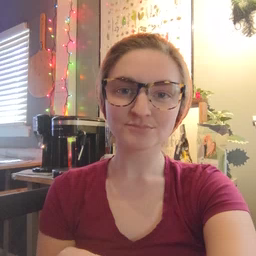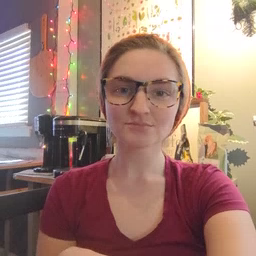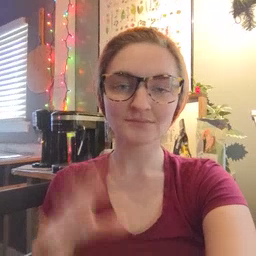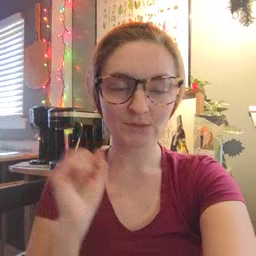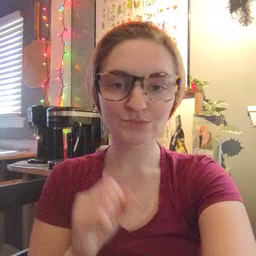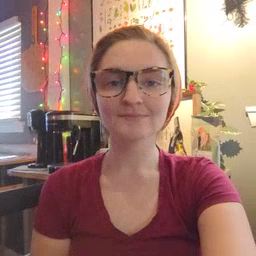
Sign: loud